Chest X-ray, AP view. Patient: 50 years old, sex M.
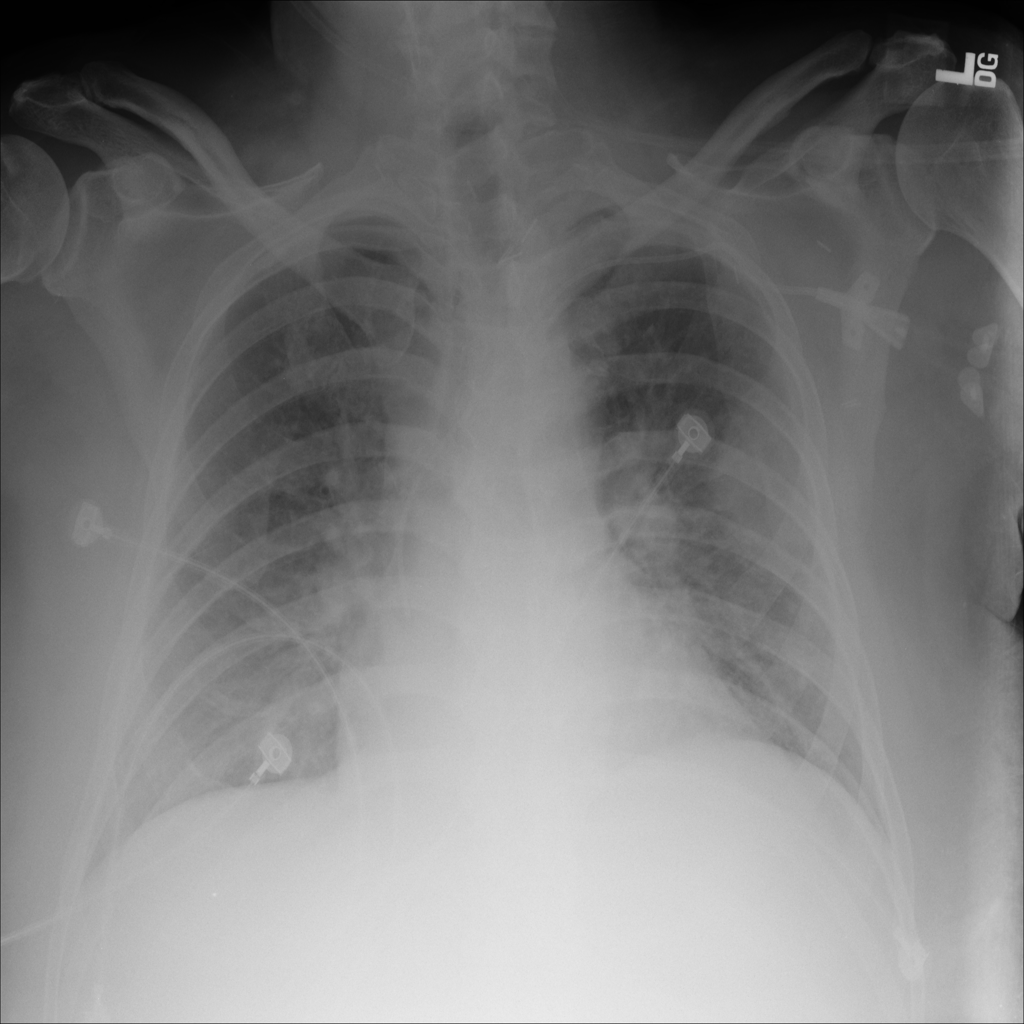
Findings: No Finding